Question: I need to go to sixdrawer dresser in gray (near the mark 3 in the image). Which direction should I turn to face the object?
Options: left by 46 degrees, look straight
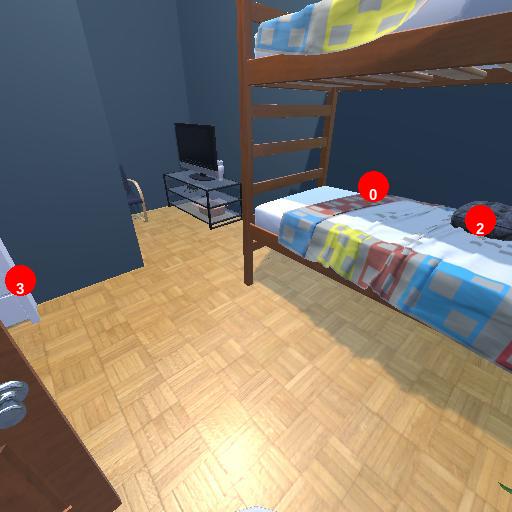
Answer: left by 46 degrees